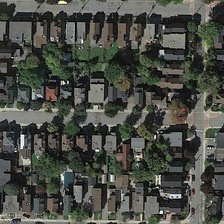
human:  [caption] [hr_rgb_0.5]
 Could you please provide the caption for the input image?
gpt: all the houses are short while with dark roof in it .

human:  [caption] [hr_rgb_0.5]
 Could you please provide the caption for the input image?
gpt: many moss green plants besides the houses in it .

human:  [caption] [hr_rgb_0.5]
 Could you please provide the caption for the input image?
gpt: four long straight road through the dense residential area .

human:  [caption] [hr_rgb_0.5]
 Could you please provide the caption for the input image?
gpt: four long straight road constitute two crossroads and a t_junction .

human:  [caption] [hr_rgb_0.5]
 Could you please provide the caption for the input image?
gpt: many buildings and green trees are in a residential area .